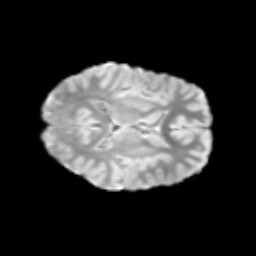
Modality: T2w
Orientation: axial
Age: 10
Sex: female
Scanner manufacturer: siemens
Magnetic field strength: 3 T
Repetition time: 3.8 s
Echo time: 0.07 s